Question: I am drawing scaleable vector graphics with GDI+ and I need to hitttest on mousemove. All the examples I've seen use model space = world space, with no transforms. Here's a simplified example of the problem:
'''
Imports System.Drawing.Drawing2D
Public Class Form1
Private myrect As New GraphicsPath
Protected Overrides Sub OnPaint(ByVal e As System.Windows.Forms.PaintEventArgs)
' The rectangle's centre is at 30,10. Move to origin to rotate
e.Graphics.TranslateTransform(-30, -10, Drawing2D.MatrixOrder.Append)
e.Graphics.RotateTransform(45, Drawing2D.MatrixOrder.Append)
' Move it back, 50x50 away from the origin
' (80,60 because we moved -30,-10 to rotate)
e.Graphics.TranslateTransform(80, 60, Drawing2D.MatrixOrder.Append)
e.Graphics.DrawPath(New Pen(Brushes.Black, 2), myrect)
' ...loads more painting, many paths, many varying transformations
End Sub
Private Sub Form1_Load(ByVal sender As Object, ByVal e As System.EventArgs) _
Handles Me.Load
' Make a rectangle 60x20 with top-left corner at the origin
myrect.AddLine(0, 0, 60, 0)
myrect.AddLine(60, 0, 60, 20)
myrect.AddLine(60, 20, 0, 20)
myrect.CloseFigure()
' ...loads more shapes created here
End Sub
Private Sub Form1_MouseMove(ByVal sender As Object, ByVal e As System.Windows.Forms.MouseEventArgs) Handles Me.MouseMove
' Pretend that all the drawing stuff above happened some unspecified time ago,
' in different assembly, written by a martian, in some other vile language.
' Obviously, his "e.graphics" has long since been garbage-collected.
If myrect.IsVisible(e.Location) Then
' Works when moving over the path at the origin, ignores transforms.
Debug.WriteLine("Over the rectangle at " & e.Location.ToString)
End If
End Sub
End Class
'''
Which produces (mouse moving in red)

IsVisible kicks in near the origin, where the rectangle was the transforms.
I know that if I had the Graphics used in OnPaint, I could use it to hittest with the transforms, but the golden rule says "never save graphics".
Any suggestions would be most welcome.
---
Post mortem: For the record, here's the implementation of Vincent's answer, which works nicely:
'''
Imports System.Drawing.Drawing2D
Public Class Form1
Private myrect As New GraphicsPath
Private mytransform As Matrix
Protected Overrides Sub OnPaint(ByVal e As System.Windows.Forms.PaintEventArgs)
' The rectangle's centre is at 30,10. Move to origin to rotate
e.Graphics.TranslateTransform(-30, -10, Drawing2D.MatrixOrder.Append)
e.Graphics.RotateTransform(45, Drawing2D.MatrixOrder.Append)
' Move it back, 50x50 away from the origin
' (80,60 because we moved -30,-10 to rotate)
e.Graphics.TranslateTransform(80, 60, Drawing2D.MatrixOrder.Append)
e.Graphics.DrawPath(New Pen(Brushes.Black, 2), myrect)
mytransform = e.Graphics.Transform
' ...loads more painting, many paths, many varying transformations
End Sub
Private Sub Form1_Load(ByVal sender As Object, ByVal e As System.EventArgs) _
Handles Me.Load
' Make a rectangle 60x20 with top-left corner at the origin
myrect.AddLine(0, 0, 60, 0)
myrect.AddLine(60, 0, 60, 20)
myrect.AddLine(60, 20, 0, 20)
myrect.CloseFigure()
' ...loads more shapes created here
End Sub
Private Sub Form1_MouseMove(ByVal sender As Object, ByVal e As System.Windows.Forms.MouseEventArgs) Handles Me.MouseMove
mytransform.Invert()
Dim mouseat() As Point = {e.Location}
mytransform.TransformPoints(mouseat)
If myrect.IsVisible(mouseat(0)) Then
' Works when moving over the path at the origin, ignores transforms.
Debug.WriteLine("Over the rectangle at " & e.Location.ToString)
End If
End Sub
End Class
'''
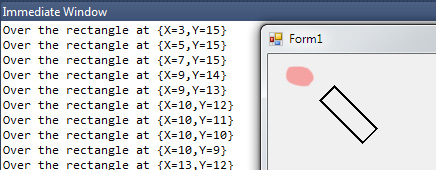
Answer: Save the Graphics object's world transform matrix (Graphics.Transform), invert it (so it goes from page to world coordinates - I think that in this case page coordinates are equal to device coordinates, but if not you'll have to do more work to account for the scaling), and use it to transform your point before doing hit testing.
Edit: You could also factor the logic in OnPaint that you use to build the world transform into a separate method that doesn't need a Graphics object and returns a Matrix, which you can then use with Graphics.MultiplyTransform or invert and use to modify your input coordinates.